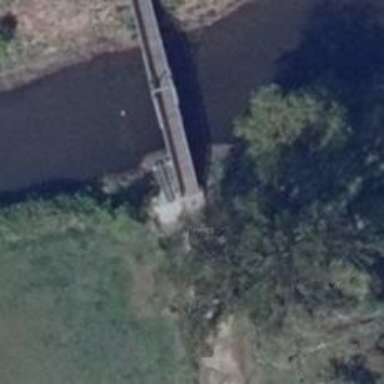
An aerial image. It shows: Path leading to bridge.